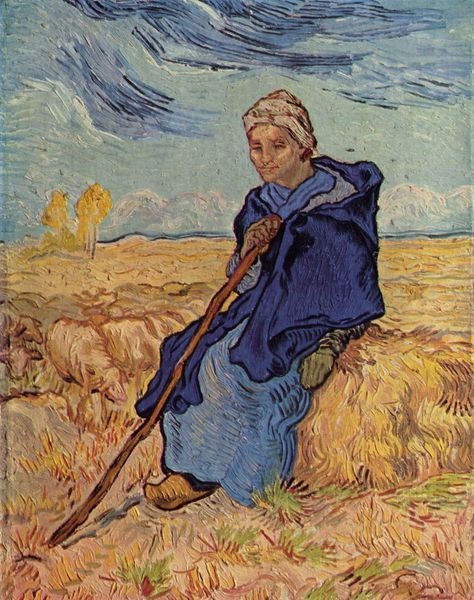
Titel: Die Hirtin
Künstler: Vincent van Gogh
Standort: Basel
Institution: Sammlung Baron von Hirsch
Schlagwörter: baum, blau, gemälde, hand, himmel, mann, schatten, umhang, weiß, wolken, bäume, gelb, grün, impressionismus, landschaft, ocker, sitzen, braun, frankreich, frau, grau, handschuh, handschuhe, hell, holz, hut, kleid, licht, schwarz, stroh, blick, gras, rasen, rot, schal, tiere, tuch, wiese, beige, expressionismus, haube, malerei, rock, alt, mütze, alte, augen, gesicht, kleidung, mensch, holland, portrait, porträt, öl, feld, felder, halme, horizont, kühe, weide, weite, pastos, sonne, gewand, gold, mantel, sitzend, genre, stock, bewegt, hellblau, sommer, wellen, ruhen, genrebild, zwei, gehstock, schuhe, stab, moderne, acker, bäuerin, ernte, feldarbeit, getreide, heu, korn, herde, linien, pause, rast, van gogh, ölgemälde, duktus, dunkelblau, kopftuch, sitzt, streifen, baumkrone, striche, umriss, schaf, gogh, blautöne, geld, grasbüschel, beutel, schuh, pinselduktus, vincent van gogh, picasso, müde, pinselstriche, wegrand, hirtenstab, schafe, turban, hirte, hirtin, hüten, schäfer, schäferin, vincent, holzschuhe, holzschuh, kratzen, heuballen, strohballen, millet, ernten, elb, stocl, exoressionismus, holzpantinen, fibrierend, übergangszeit, beume, ddynamik, luftströmung, vinzent van gogh, pantine, báuerin